Question: I tried the <URL>. However, it doesn't work. I tried adding 'data-corners="false"' to the 'ul' tag. I also added this CSS to the 'RadioButtonList':
'''
.list-rb div{
margin-top: -16px;
border-radius: 0px 0px 0px 0px;
-moz-border-radius: 0px 0px 0px 0px;
-webkit-border-radius: 0px 0px 0px 0px;
border: 0px solid #000000;
}
'''
I also added 'ui-corner-tr' to the 'RadioButtonList CssClass'. No luck. Is there a way to do this? Is there something in my HTML or CSS that is preventing me from doing this correctly?
'''
<ul data-role="listview" data-divider-theme="a" data-inset="true" data-corners="false">
<li data-theme="a" data-role="list-divider" class="ui-li ui-li-divider ui-bar-b">
<asp:Localize ID="locWirelessNetworks" runat="server"
EnableViewState="False" meta:resourcekey="locWirelessNetworksRc1"
Text="Select Network">
</asp:Localize>
</li>
<br />
<asp:RadioButtonList ID="rblWirelessNetworks" runat="server" cssclass="list-rb">
</asp:RadioButtonList>
</ul>
'''

: I am using jQuery-Mobile 1.3
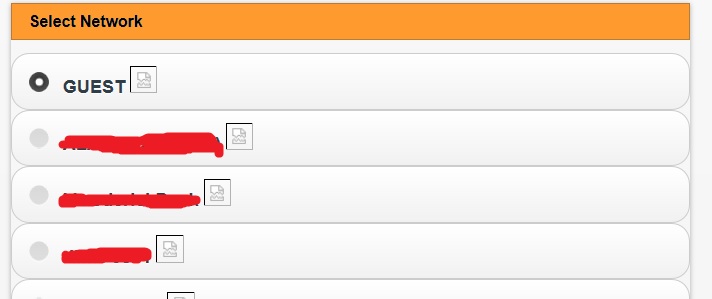
Answer: Looks like you are using jQuery Mobile version 1.3 or lower.
So try removing border radius and margin on the LABEL element within the .ui-radio class:
'''
.ui-radio label {
border-radius: 0;
margin: 0;
}
'''
Then you can also remove padding and border on the LI itself too:
'''
li {
padding: 0 !important;
border: 0 !important;
}
'''
> Here is a <URL>
NOTE: we may need to see the rendered HTML from the ASP.Net RadioButtonList control...